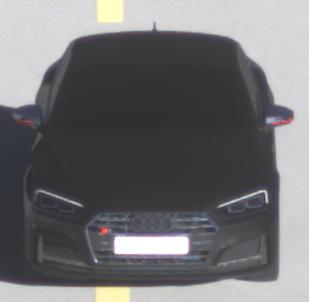
Make: Audi
Model: S5 Sportback
Detailed model: 8T Facelift
Model produced from: 2011
Model produced until: 2016
Doors: 5
Color: black
Road condition: dry road
Daytime: sunrise or sunset
Contrast: medium contrast